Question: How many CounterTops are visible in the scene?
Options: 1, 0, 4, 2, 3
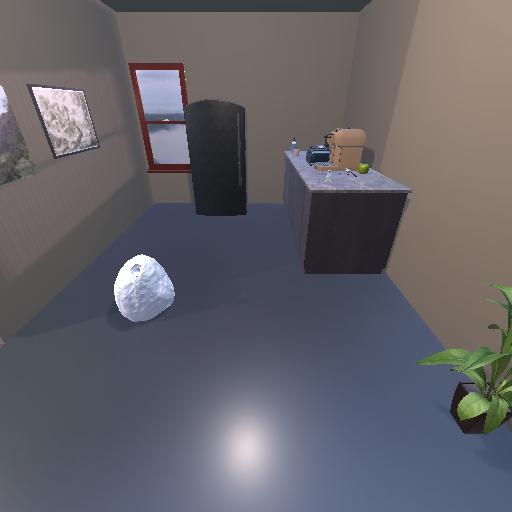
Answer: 1